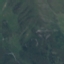
Land use / land cover class: HerbaceousVegetation